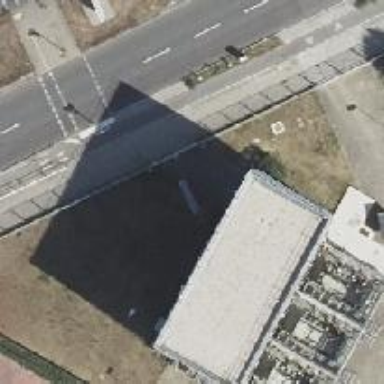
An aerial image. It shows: Building with flat roof.